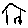
Label: house